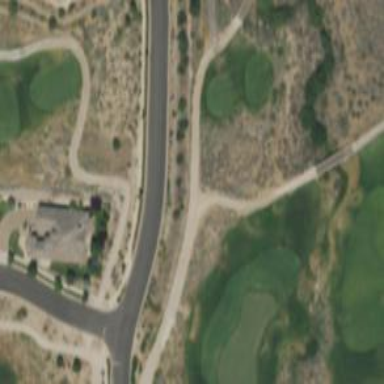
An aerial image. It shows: Path designated for golf carts.